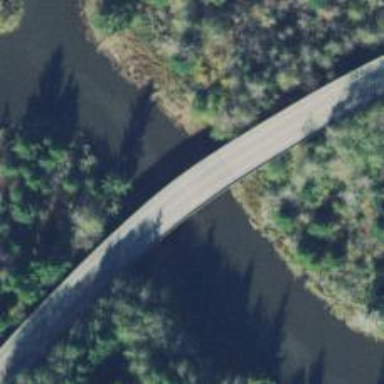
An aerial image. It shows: Viaduct bridge over secondary road.